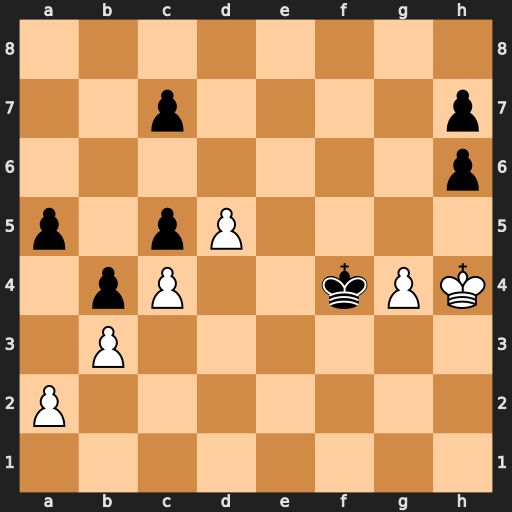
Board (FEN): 8/2p4p/7p/p1pP4/1pP2kPK/1P6/P7/8
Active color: w
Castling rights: -
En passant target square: -
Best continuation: Kh5 Kf3 Kxh6 Kxg4 Kxh7